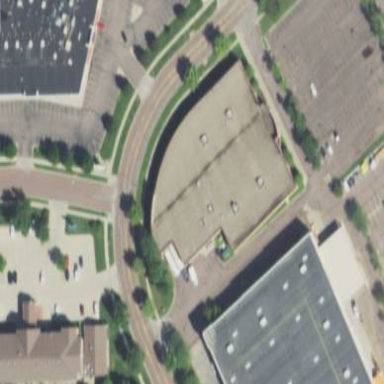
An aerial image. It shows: Building that houses furniture shop.